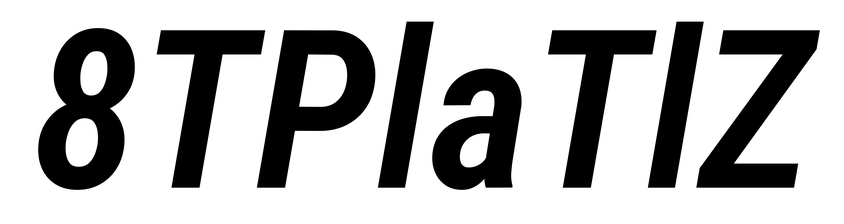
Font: Roboto-Italic_Condensed_SemiBold_Italic